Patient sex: M
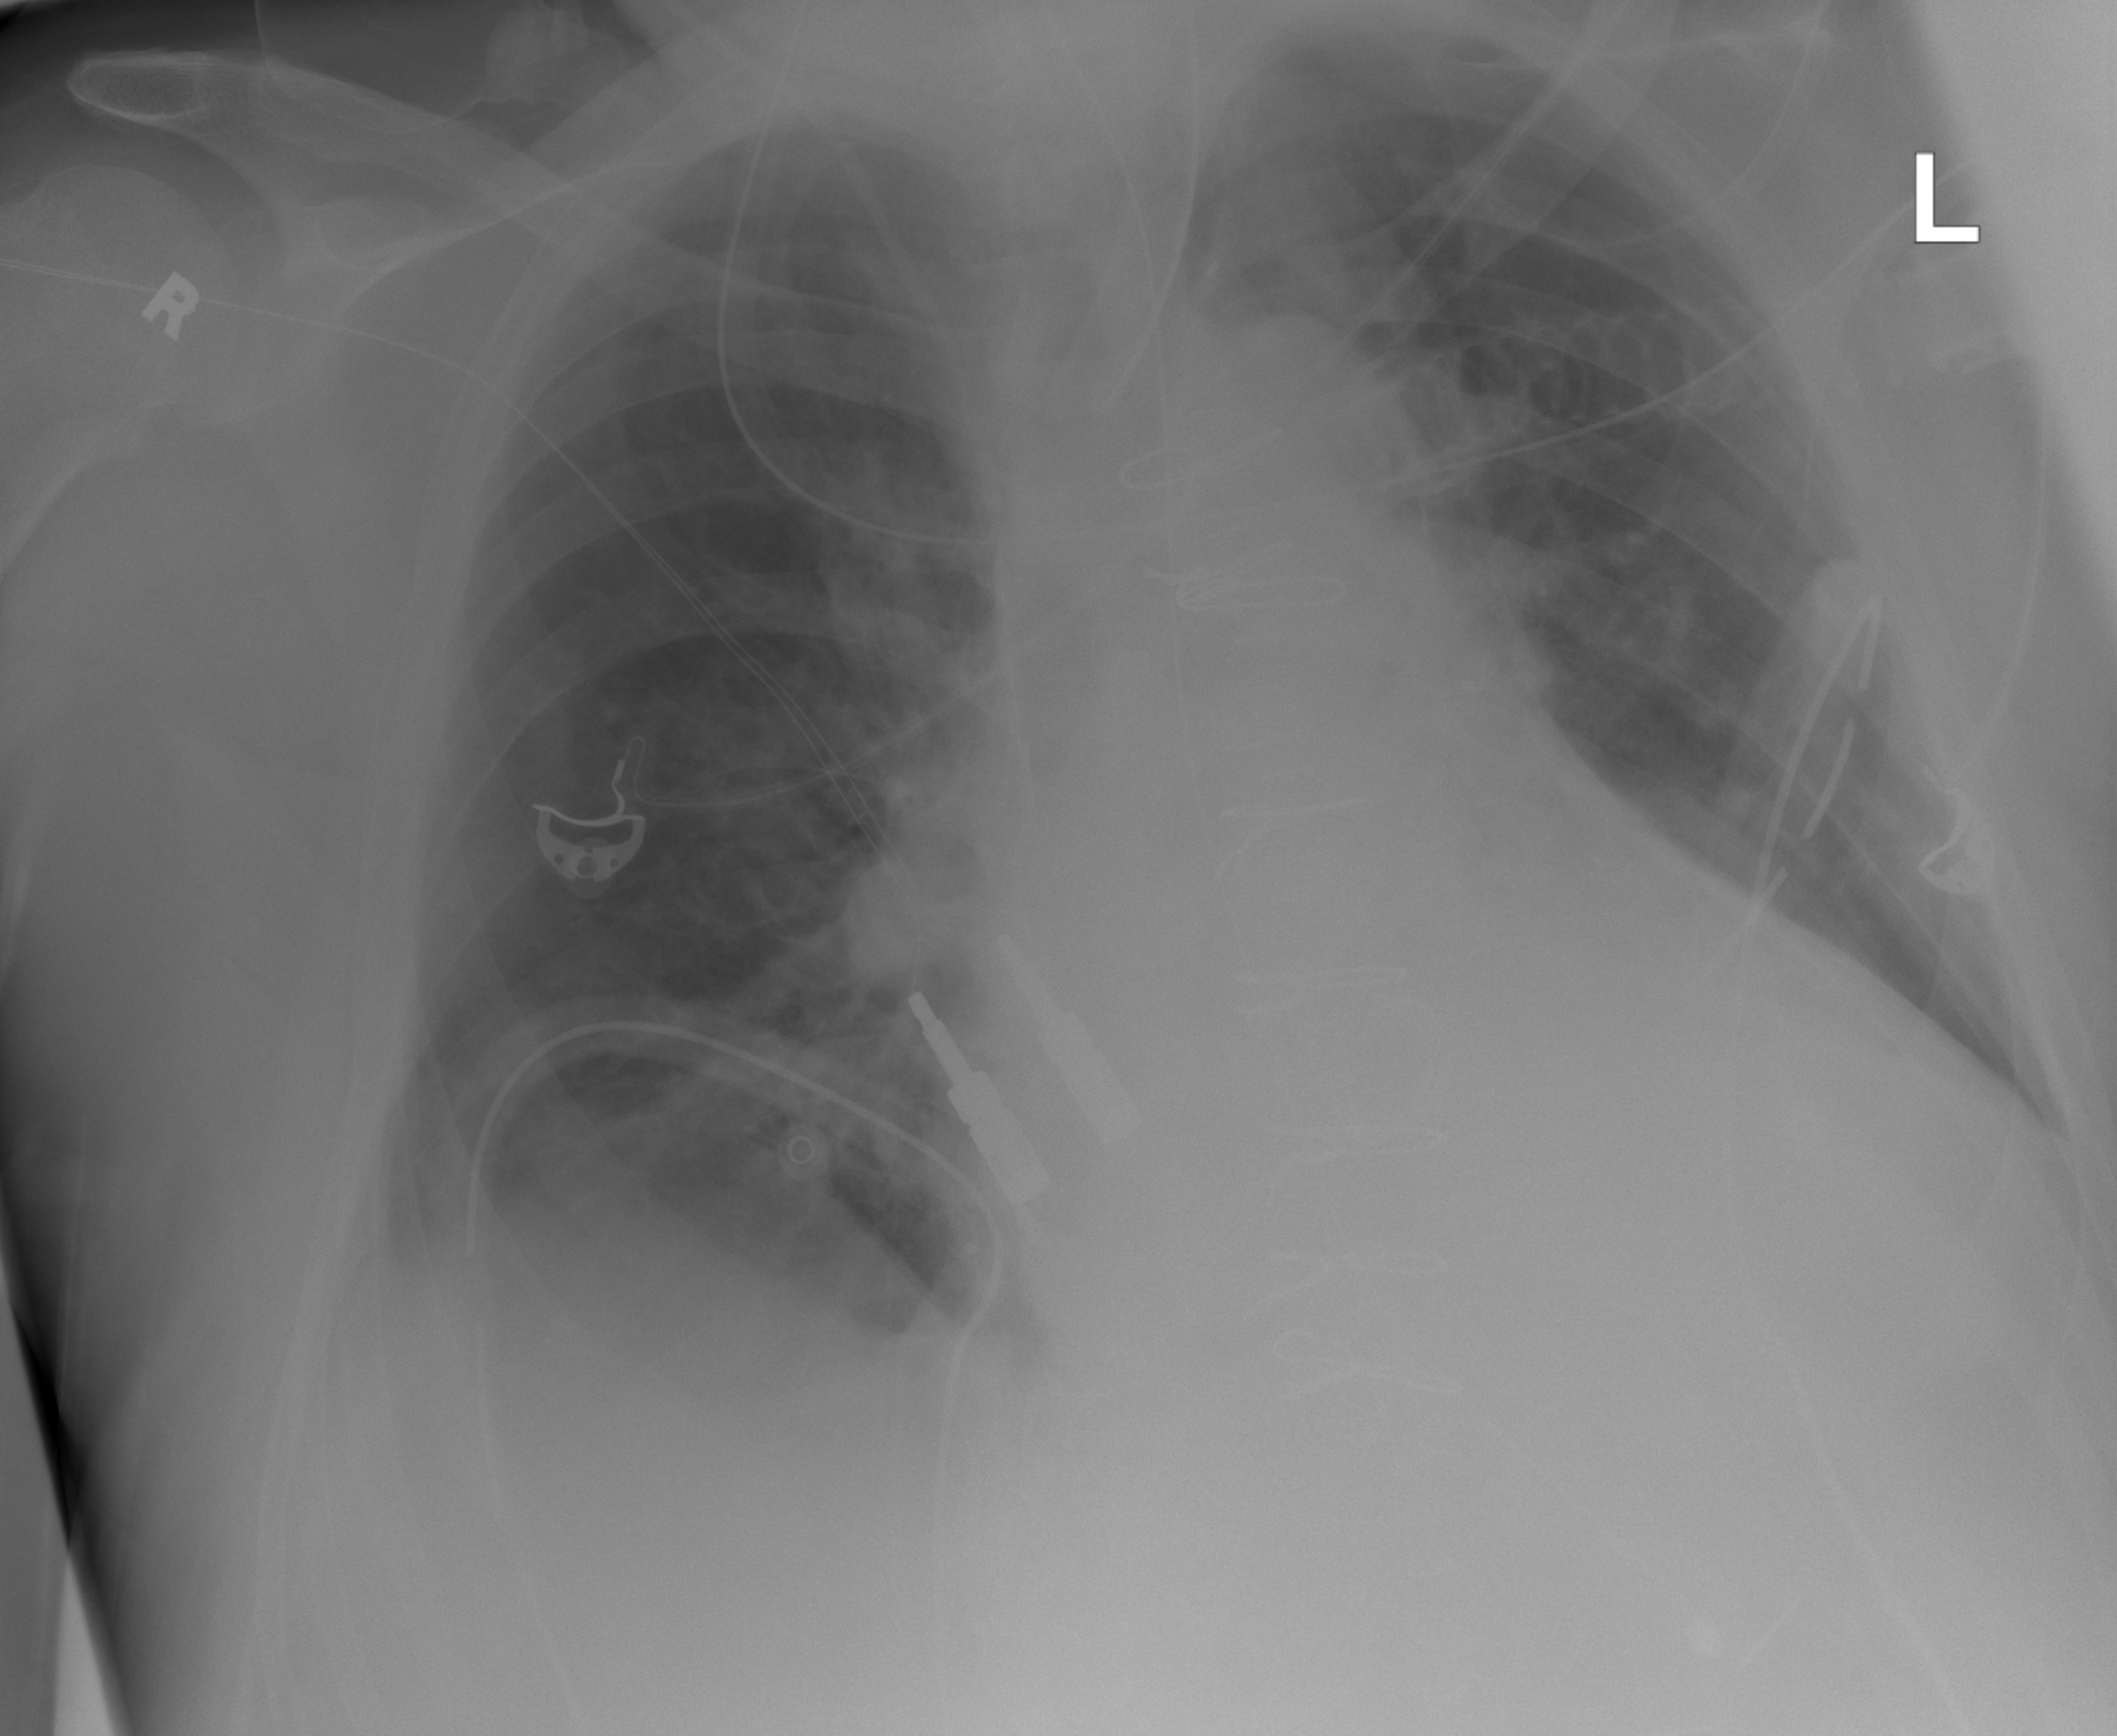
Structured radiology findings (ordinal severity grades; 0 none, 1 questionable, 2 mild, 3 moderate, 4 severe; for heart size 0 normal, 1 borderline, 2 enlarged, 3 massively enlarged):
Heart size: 2
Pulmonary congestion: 2
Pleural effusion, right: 2
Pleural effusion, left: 1
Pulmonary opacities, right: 0
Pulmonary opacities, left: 2
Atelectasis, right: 0
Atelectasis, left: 2